Question: I have a ViewController and a storyboard. The storyboard has UISplitViewController in it. I am trying to add my ViewController to the custom class section, but its not populating and when I manually type it in it doesnt save. Here is a screenshot. What is wrong?

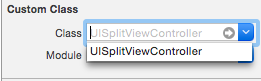
Answer: Look at your 'ViewController' in code, it probably looks like that:
'''
@interface ViewController : UIViewController
// something could be here
@end
'''
You should change it to the following
'''
@interface ViewController : UISplitViewController
// something could be here
@end
'''
Then it will appear in that dropdown